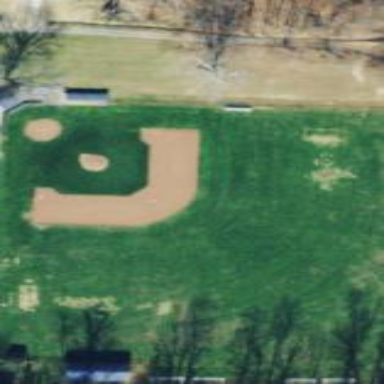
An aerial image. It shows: Baseball pitch for leisure and sports activities.